Question: I can see a 20px gap between collection view and its container and I do not know why. I set all constraints to stretch view the full container. Any idea?

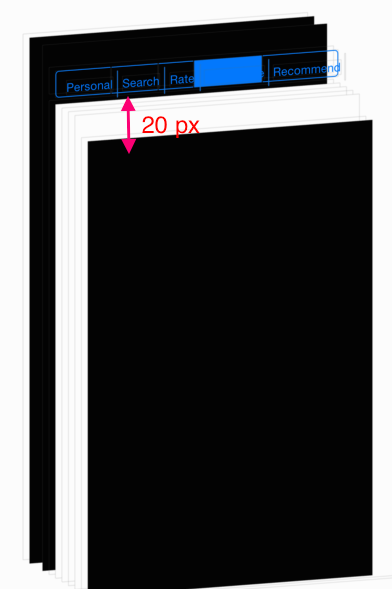
Answer: For 'UICollectionViewController' it is important to after transition. In somehow 'UITableViewController' set itself automatically.
'''
override func prepareForSegue(segue: UIStoryboardSegue, sender: AnyObject?) {
let src = segue.sourceViewController as UIViewController
let dst = segue.destinationViewController as UIViewController
addChildViewController(dst)
view.addSubview(dst.view)
dst.didMoveToParentViewController(self)
dst.view.frame = self.view.bounds //<-- this line is important for collection view
}
'''